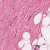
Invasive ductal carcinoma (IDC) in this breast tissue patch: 0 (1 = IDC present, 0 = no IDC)